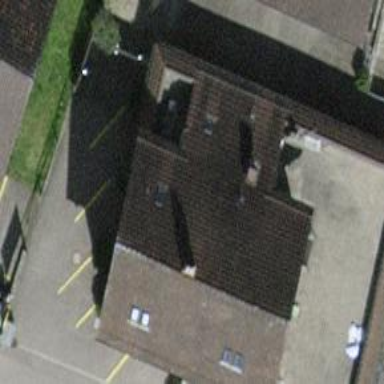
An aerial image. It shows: Restaurant.